Aerial crown-view tile of a tropical tree (Barro Colorado Island, Panama), acquired 20241014:
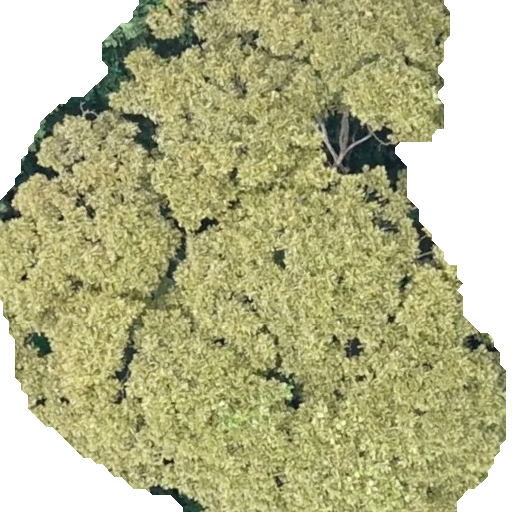
Species: Dipteryx oleifera
GBIF accepted scientific name: Dipteryx oleifera
Crown area: 385.517 m²